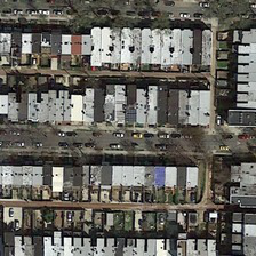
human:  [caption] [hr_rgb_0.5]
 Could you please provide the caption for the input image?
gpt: Many buildings are on both sides of the street.

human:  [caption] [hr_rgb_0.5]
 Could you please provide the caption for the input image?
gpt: Many buildings are on both sides of the road.

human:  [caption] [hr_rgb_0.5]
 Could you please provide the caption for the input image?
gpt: Buildings on both sides of the road

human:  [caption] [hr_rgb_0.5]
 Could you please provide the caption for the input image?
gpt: Many buildings are on both sides of a road.

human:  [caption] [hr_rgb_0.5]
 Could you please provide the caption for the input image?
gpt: There are many buildings on both sides of the street.